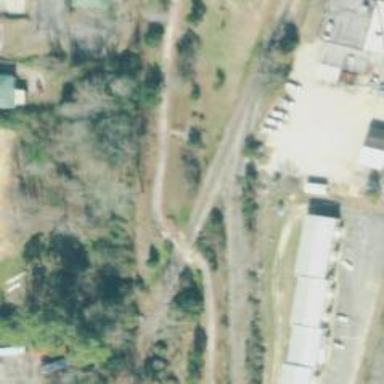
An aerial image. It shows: Crossing for the railway.